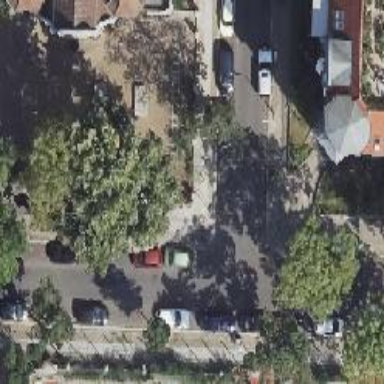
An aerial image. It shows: Residential road with asphalt surface. It has separate sidewalks on both sides. There are parallel parking lanes on both sides of the road.